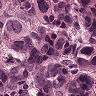
Metastatic tissue present: yes